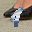
Label: 1